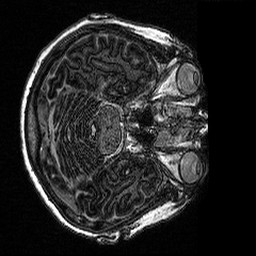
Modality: MP2RAGE
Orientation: axial
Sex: female
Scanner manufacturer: siemens
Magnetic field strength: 3 T
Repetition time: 5 s
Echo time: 0.00292 s